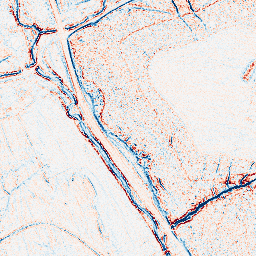
Category: edge_preserving
Decomposition family: bilateral
Decomposition parameters: d: 5
sigma_color: 100
sigma_space: 150
Upsampling method: bspline
Upsampling parameters: scale: 2
Upsampling scale: 2